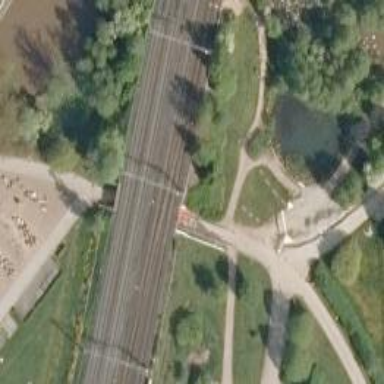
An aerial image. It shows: Cycleway with asphalt surface that also serves as portage way for whitewater activities.